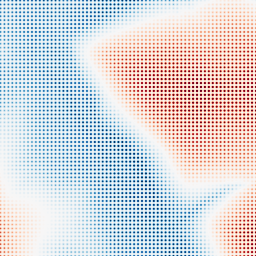
Category: multiscale
Decomposition family: dog_multiscale
Decomposition parameters: sigma_ratio: 2
n_scales: 6
base_sigma: 2
Upsampling method: sinc_hamming
Upsampling parameters: scale: 8
kernel_size: 4
Upsampling scale: 8